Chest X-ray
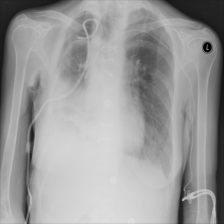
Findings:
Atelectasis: negative
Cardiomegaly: negative
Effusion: positive
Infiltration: negative
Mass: negative
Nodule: negative
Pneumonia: negative
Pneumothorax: positive
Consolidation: negative
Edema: negative
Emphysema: negative
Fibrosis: positive
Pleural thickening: negative
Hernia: negative